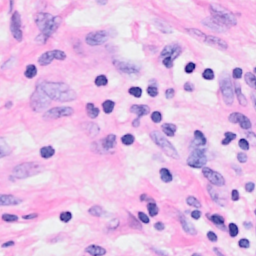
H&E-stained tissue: Breast